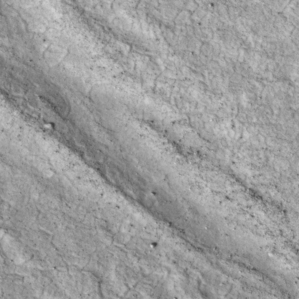
Label: non_frost